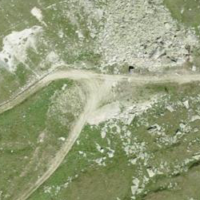
EUNIS habitat code: 26
Species observed at this site:
Rupicapra rupicapra